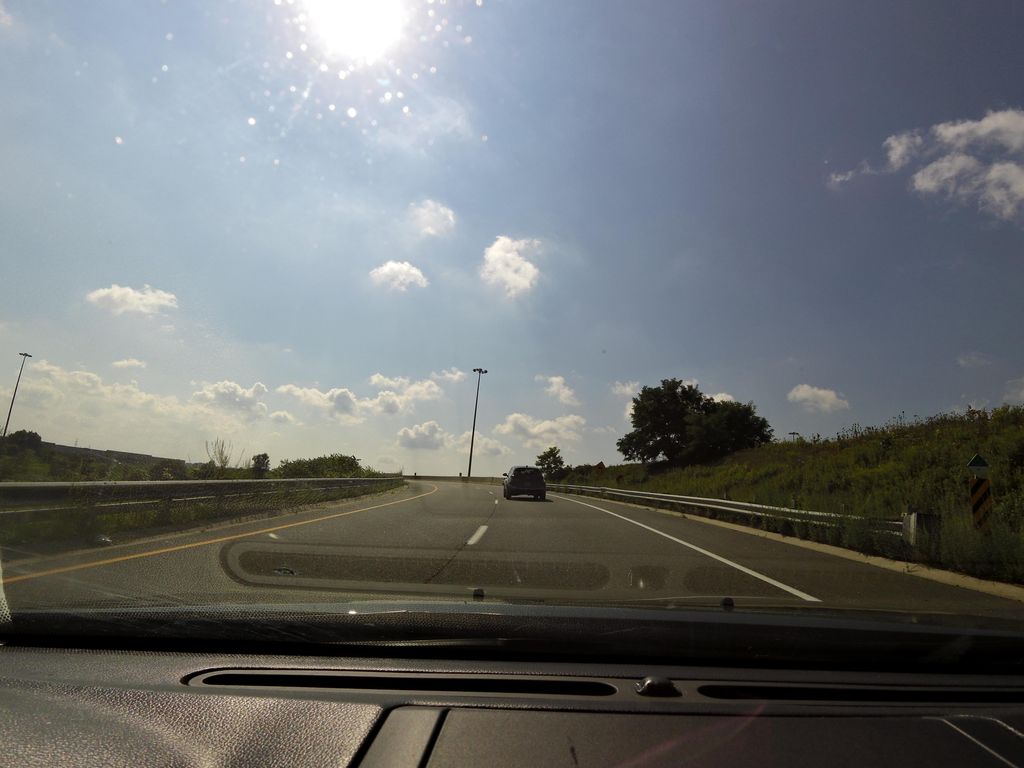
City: hamilton